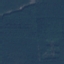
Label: Forest